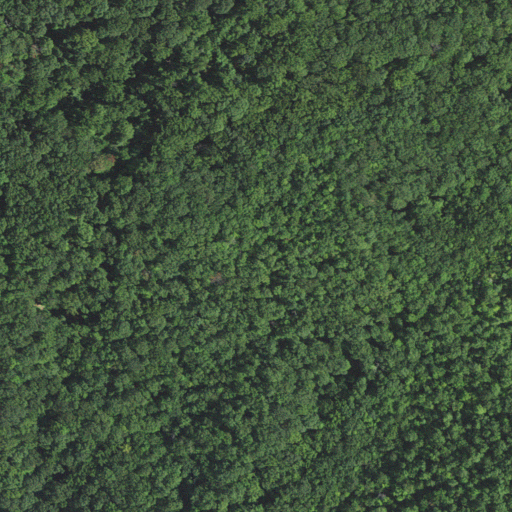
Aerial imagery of ridge(s) in North Carolina named Timber Ridge containing deciduous forest, mixed forest, and grassland